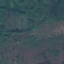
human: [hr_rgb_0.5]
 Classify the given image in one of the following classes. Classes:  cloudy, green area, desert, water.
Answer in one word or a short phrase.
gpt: green area